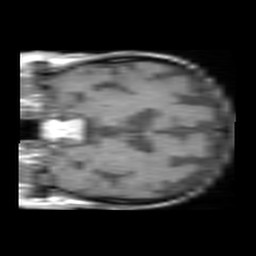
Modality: T1w
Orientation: coronal
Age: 77
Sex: male
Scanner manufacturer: philips
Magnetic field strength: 1.5 T
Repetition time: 0.55 s
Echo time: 0.015 s